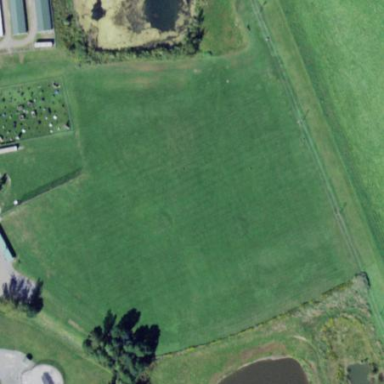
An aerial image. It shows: Golf driving range located on leisure land pitch.